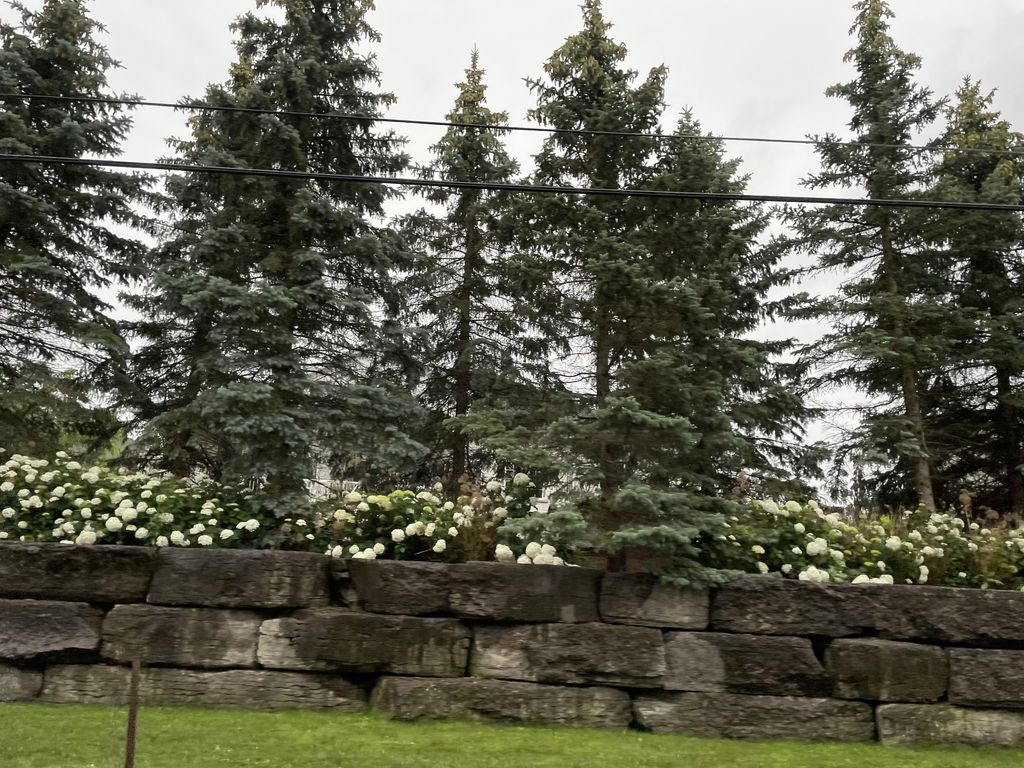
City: kitchener-waterloo